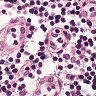
Metastatic tissue present: no